Chest X-ray. View position: PA
Patient age: 23
Patient sex: M
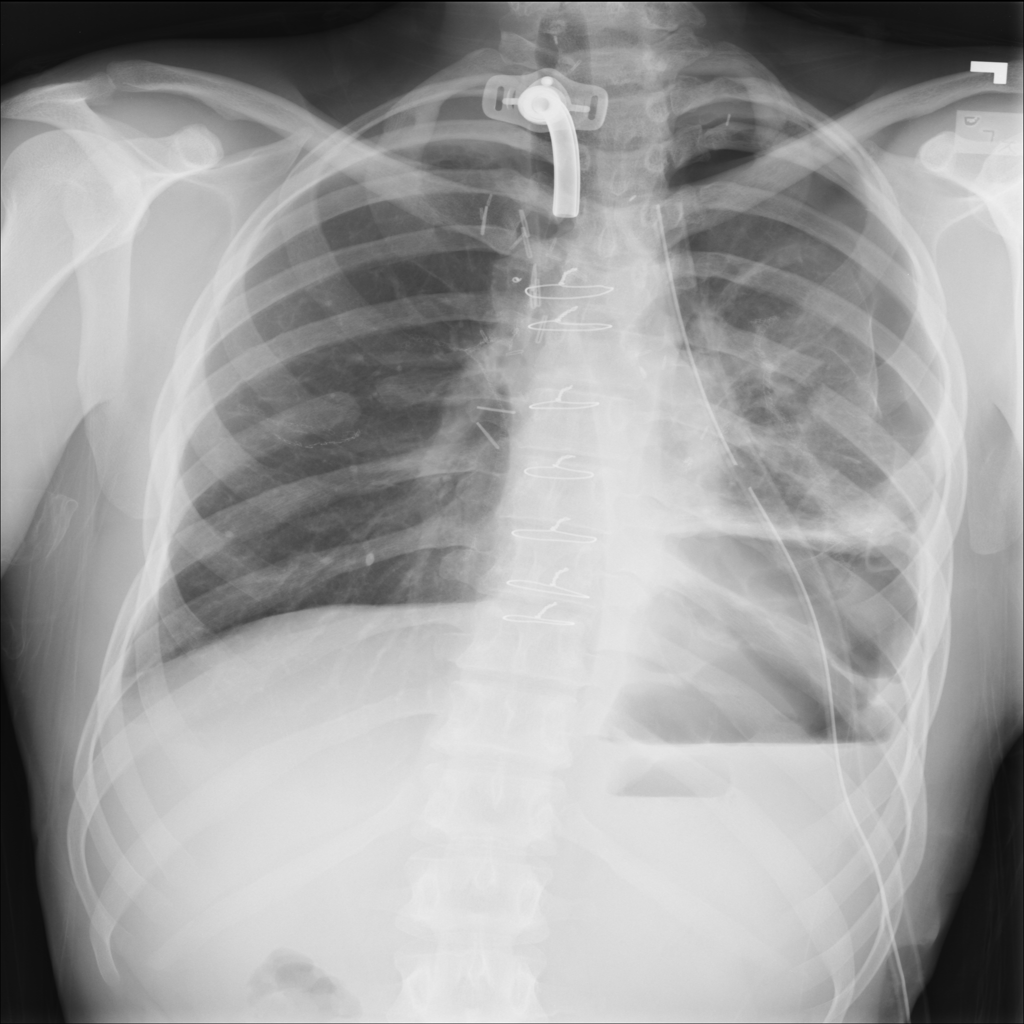
Finding: Pneumothorax